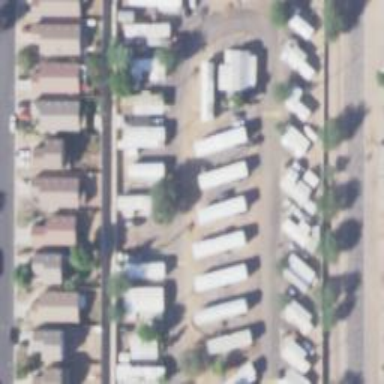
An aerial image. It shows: Residential area known as trailer park.